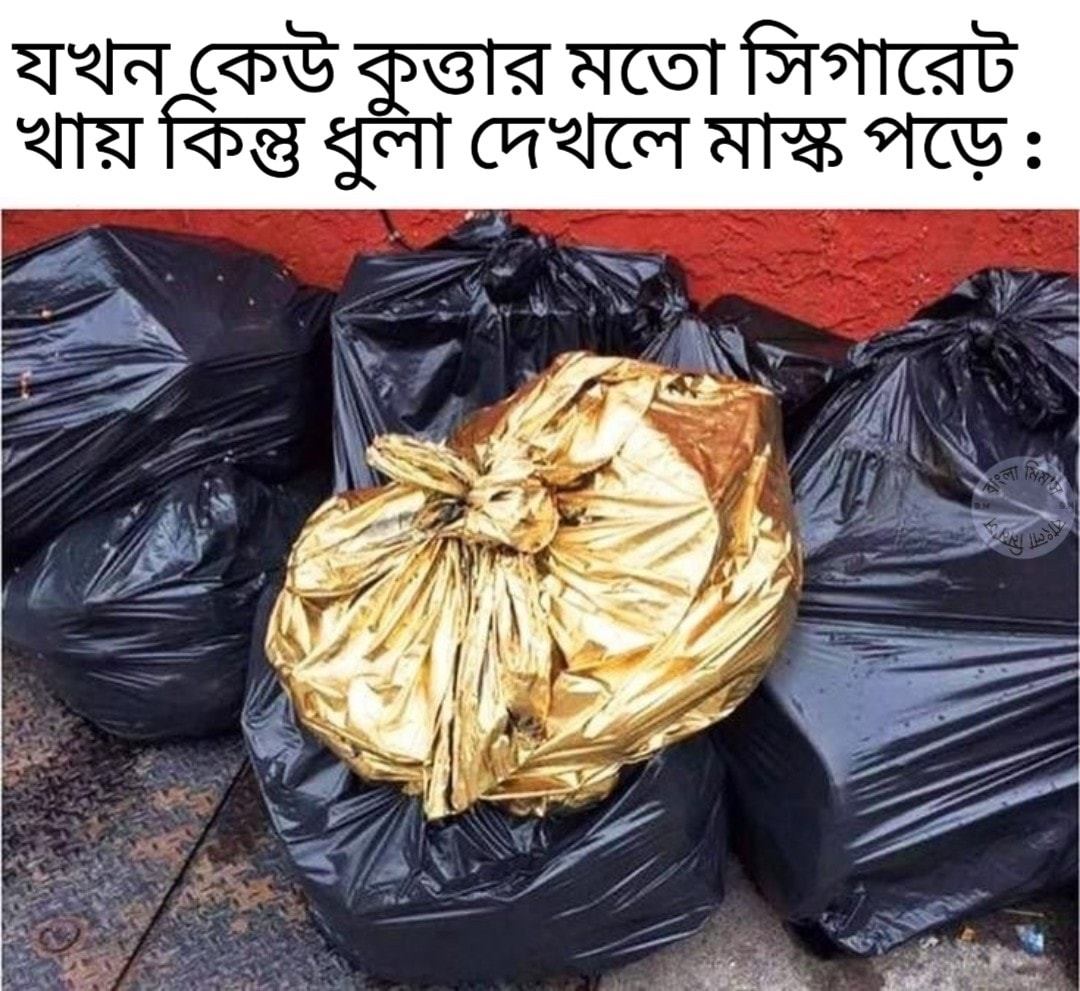
Caption: যখন কেউ কুত্তার মতো সিগারেট খায় কিন্তু ধুলা দেখলে মাস্ক পড়েঃ
Label: non-hate